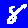
Digit: 8